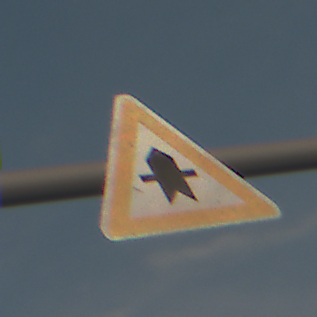
Verkehrszeichen: Vorfahrt
Umgebung: Outdoor, RoadRail
Tageszeit: SunriseSunset
Wetter: PartlyCloudy
Licht: Natural
Jahreszeit: NotSpecified
Kontrast: LowContrast